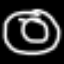
Label: donut